Question: When i try to get a Object from addChildListerner(DataSnapShot) it works fine and assign to DataSnapshot to object
This working fine:
'''
myRef = database.getReference("Chat").child(Combine);
myRef.orderByKey().limitToLast(1).addChildEventListener(new ChildEventListener() {
@Override
public void onChildAdded(@NonNull DataSnapshot dataSnapshot, @Nullable String s) {
ChatData user = dataSnapshot.getValue(ChatData.class);
userChild.add(user);
'''
But when i try to get same Object using ValueListerner(snapshot) app crash
i have use everything 'snapshot.getChildern ()' 'snapshot.getValue' then app crash.
Error With
'''
myRef = database.getReference("Chat").child(Combine);
myRef.orderByKey().limitToLast(1).addListenerForSingleValueEvent(new ValueEventListener() {
@Override
public void onDataChange(@NonNull DataSnapshot dataSnapshot) {
ChatData user = dataSnapshot.getValue(ChatData.class);
userChild.add(user);
}
'''
i want to retrieve
ChatData user = dataSnapshot.getValue(ChatData.class);
userChild.add(user);
'''
Debug time :
DataSnapshot { key =
1123469ACDEFFFFGJKLNOOOPQSTUUVWZabccdehhkkloopqruuuuwxyy,
value
= {-LrjsM3ZO0pzQbvCcRuQ
={time=Tue Oct 22 00:53:10 GMT+05:00 2019
, msg=hi
, user_ID=LuFro93OCcPEpoFTKuQhUkeuw462}}
}
'''
How to get this Value

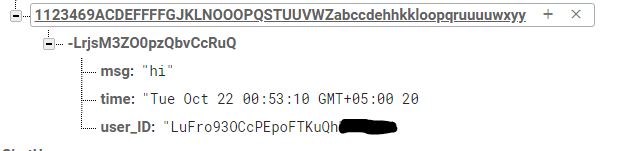
Answer: When you execute a query against the Firebase Database, there will potentially be multiple results. So the snapshot contains a list of those results. Even if there is only a single result, the snapshot will contain a list of one result.
In your first example, the Firebase client handles the list, and calls your 'onChildAdded' for each result. But with a 'ValueEventListener', you get a single snapshot with all results. So your 'onDataChange' will need to handle this list, which you do by iterating over the 'DataSnapshot.getChildren()'.
Something like this:
'''
myRef.orderByKey().limitToLast(1).addListenerForSingleValueEvent(new ValueEventListener() {
@Override
public void onDataChange(@NonNull DataSnapshot dataSnapshot) {
for (DataSnapshot userSnapshot: dataSnapshot.getChildren()) {
ChatData user = userSnapshot.getValue(ChatData.class);
userChild.add(user);
}
}
'''